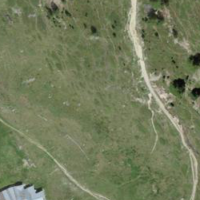
EUNIS habitat code: 26
Species observed at this site:
Primula hirsuta